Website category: book
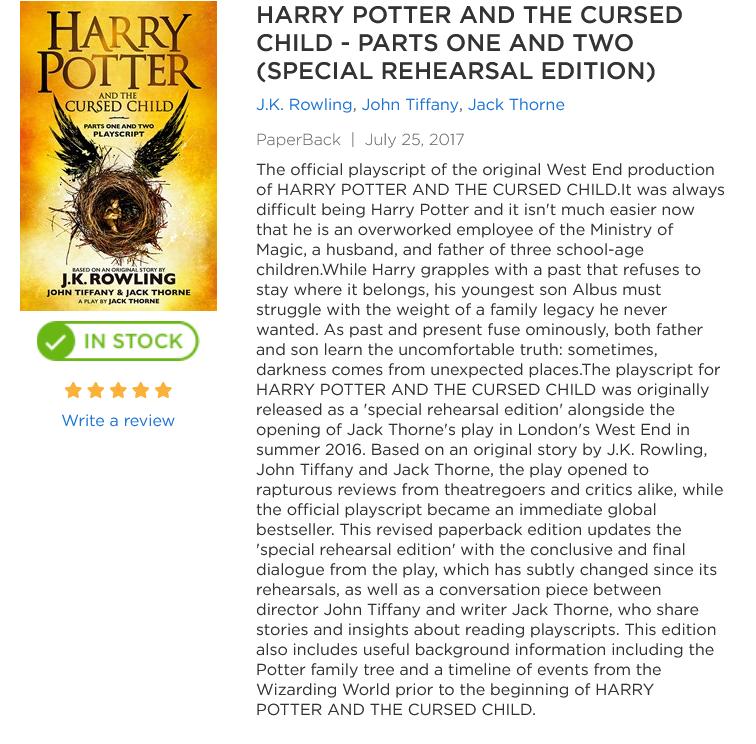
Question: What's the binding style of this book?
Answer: PaperBack

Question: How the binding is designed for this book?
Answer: PaperBack

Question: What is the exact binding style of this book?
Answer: PaperBack

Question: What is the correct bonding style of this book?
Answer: PaperBack

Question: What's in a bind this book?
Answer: PaperBack

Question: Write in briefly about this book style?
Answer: PaperBack

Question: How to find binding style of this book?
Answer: PaperBack

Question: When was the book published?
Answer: July 25, 2017

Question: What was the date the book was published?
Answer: July 25, 2017

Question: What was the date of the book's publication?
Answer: July 25, 2017

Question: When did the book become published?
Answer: July 25, 2017

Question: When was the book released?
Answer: July 25, 2017

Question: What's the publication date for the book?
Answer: July 25, 2017